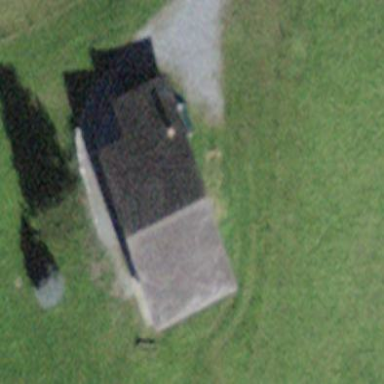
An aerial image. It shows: Cabin.